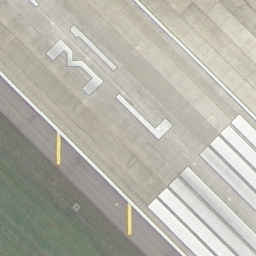
Label: runway